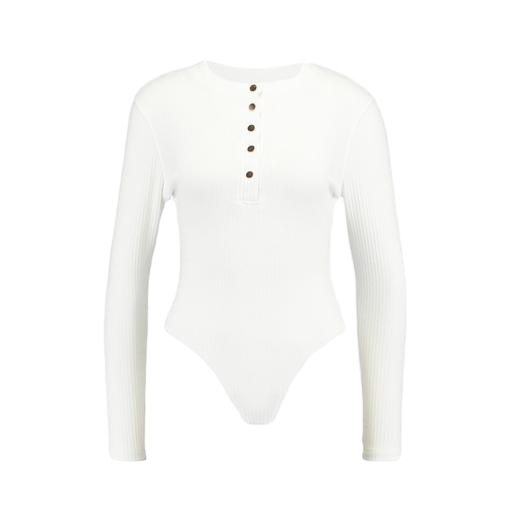
white henley long-sleeved ribbed-jersey top, white long sleeve button, white body suit, white background